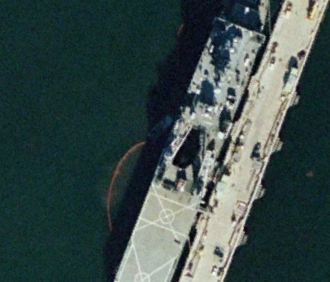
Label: combat